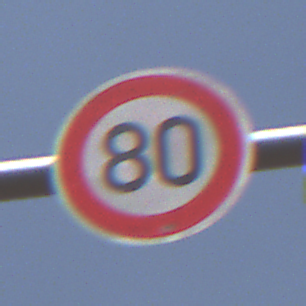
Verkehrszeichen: Geschwindigkeit80
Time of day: Midday
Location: Outdoor (Nature)
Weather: PartlyCloudy
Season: NotSpecified
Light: Natural